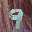
Label: 9